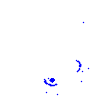
Particle: electron